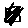
Label: car